Interaction volume radius: 10 \u00c5
Interaction volume height: 15 \u00c5
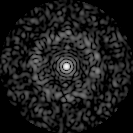
Disorder parameter: 0.8209